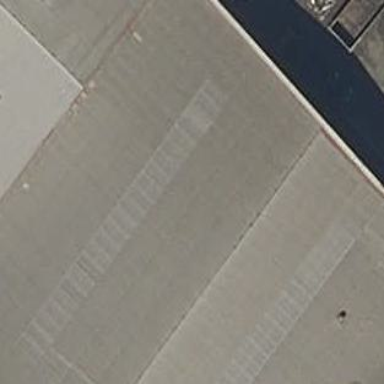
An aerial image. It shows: Industrial building.